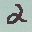
Label: 2